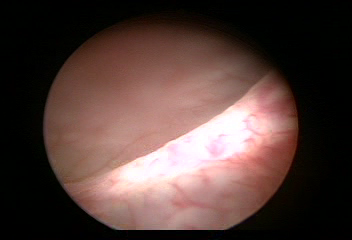
Modality: WLC
Class: Normal mucosa
Bladder cancer association: No